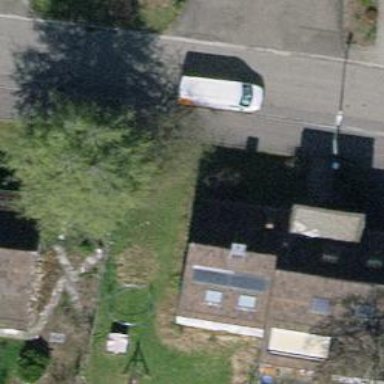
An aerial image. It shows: Detached building with gabled tile roof.